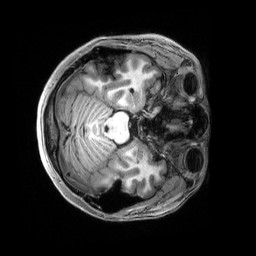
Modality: T1w
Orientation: axial
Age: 21
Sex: female
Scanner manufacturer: siemens
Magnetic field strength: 3 T
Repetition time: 2.5 s
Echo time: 0.00222 s